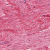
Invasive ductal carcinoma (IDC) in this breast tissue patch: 0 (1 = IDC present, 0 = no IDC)